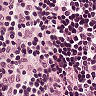
Metastatic tissue present: no